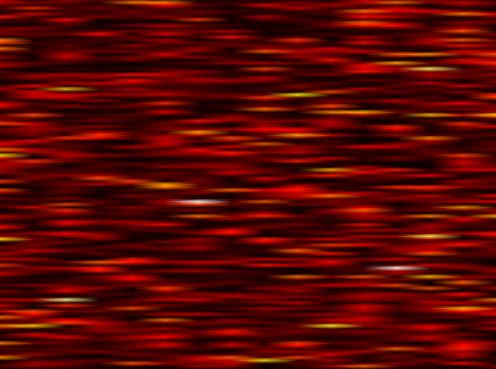
Label: FOFDM